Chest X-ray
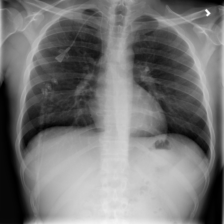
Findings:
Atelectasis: negative
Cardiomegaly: negative
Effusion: positive
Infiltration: negative
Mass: negative
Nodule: negative
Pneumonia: negative
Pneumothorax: negative
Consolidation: negative
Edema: negative
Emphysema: negative
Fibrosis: negative
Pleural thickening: negative
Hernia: negative